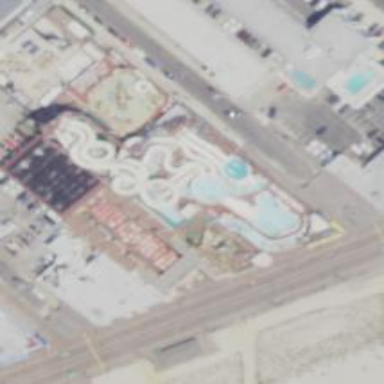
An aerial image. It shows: Water slide attraction.